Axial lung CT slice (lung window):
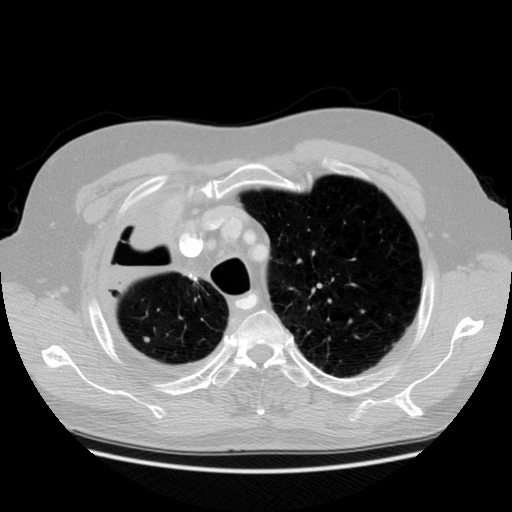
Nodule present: yes
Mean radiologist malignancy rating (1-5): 2.75